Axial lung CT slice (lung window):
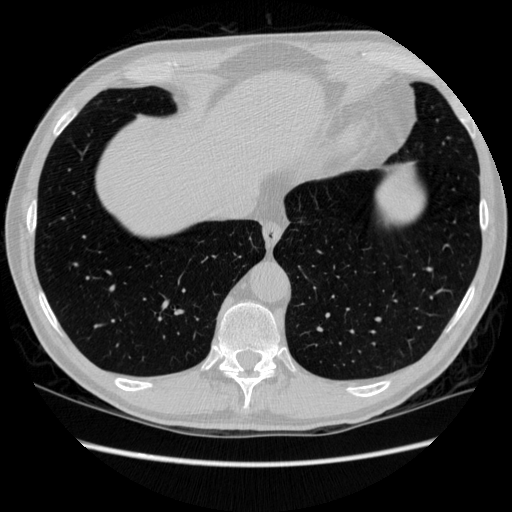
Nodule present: no